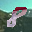
Label: 8